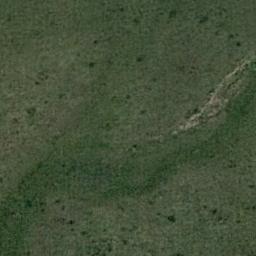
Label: meadow